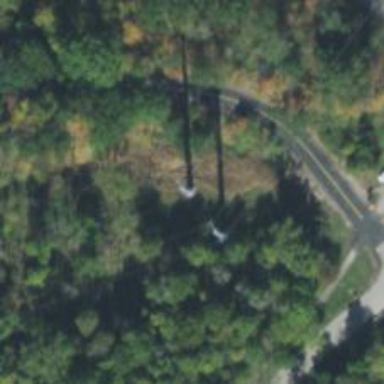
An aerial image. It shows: Power tower.